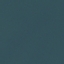
Land use / land cover class: SeaLake